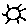
Label: sun